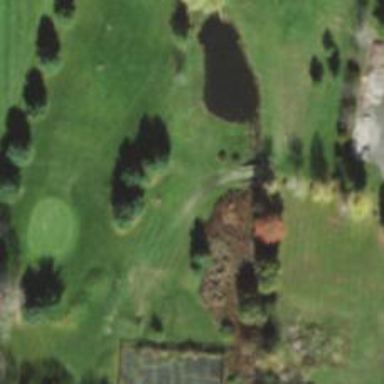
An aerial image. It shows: Path used for both walking and golf.